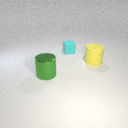
large green metal cylinder in front of small cyan rubber cube